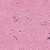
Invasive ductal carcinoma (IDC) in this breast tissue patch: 1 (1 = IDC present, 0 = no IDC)